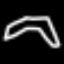
Label: pants